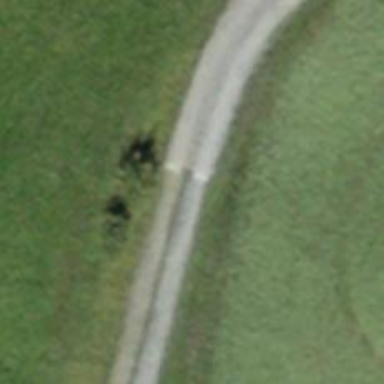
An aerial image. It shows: Unclassified paved road.